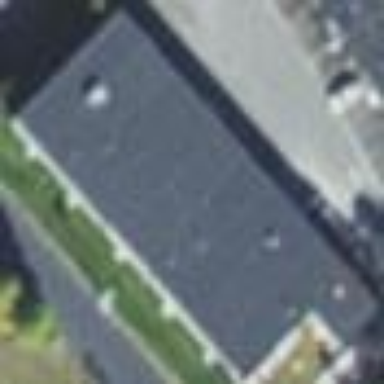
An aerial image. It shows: Retail building.